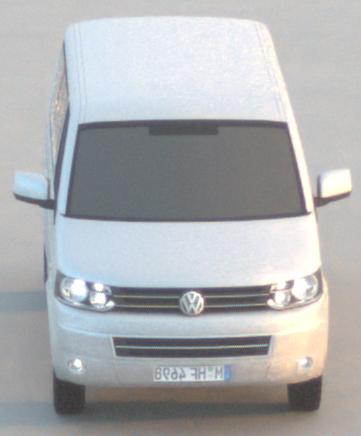
Make: VW Commercial Vehicles (Nutzfahrzeuge)
Model: T5 Multivan 2.0
Detailed model: T5 Multivan
Model produced from: 2009/09
Model produced until: 2013/06
Doors: 4
Color: white
Road condition: dry road
Daytime: sunrise or sunset
Contrast: low contrast